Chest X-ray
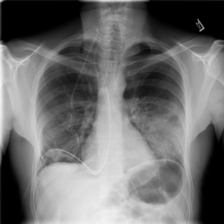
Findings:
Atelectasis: negative
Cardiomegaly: negative
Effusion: negative
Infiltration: negative
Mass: negative
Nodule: negative
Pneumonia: negative
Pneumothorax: positive
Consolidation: negative
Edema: negative
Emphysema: negative
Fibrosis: negative
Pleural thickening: negative
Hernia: negative